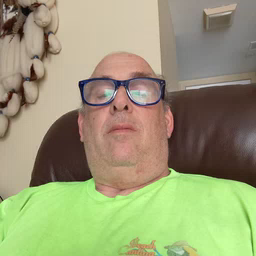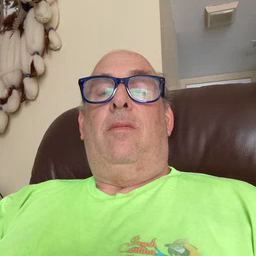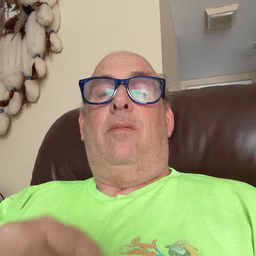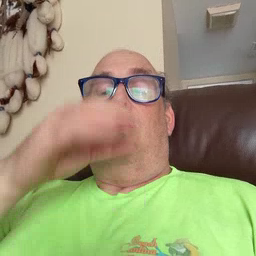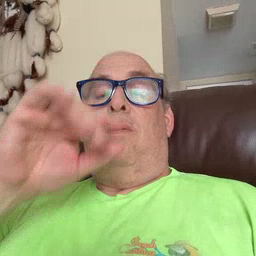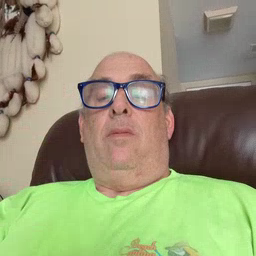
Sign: drink